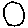
Label: circle